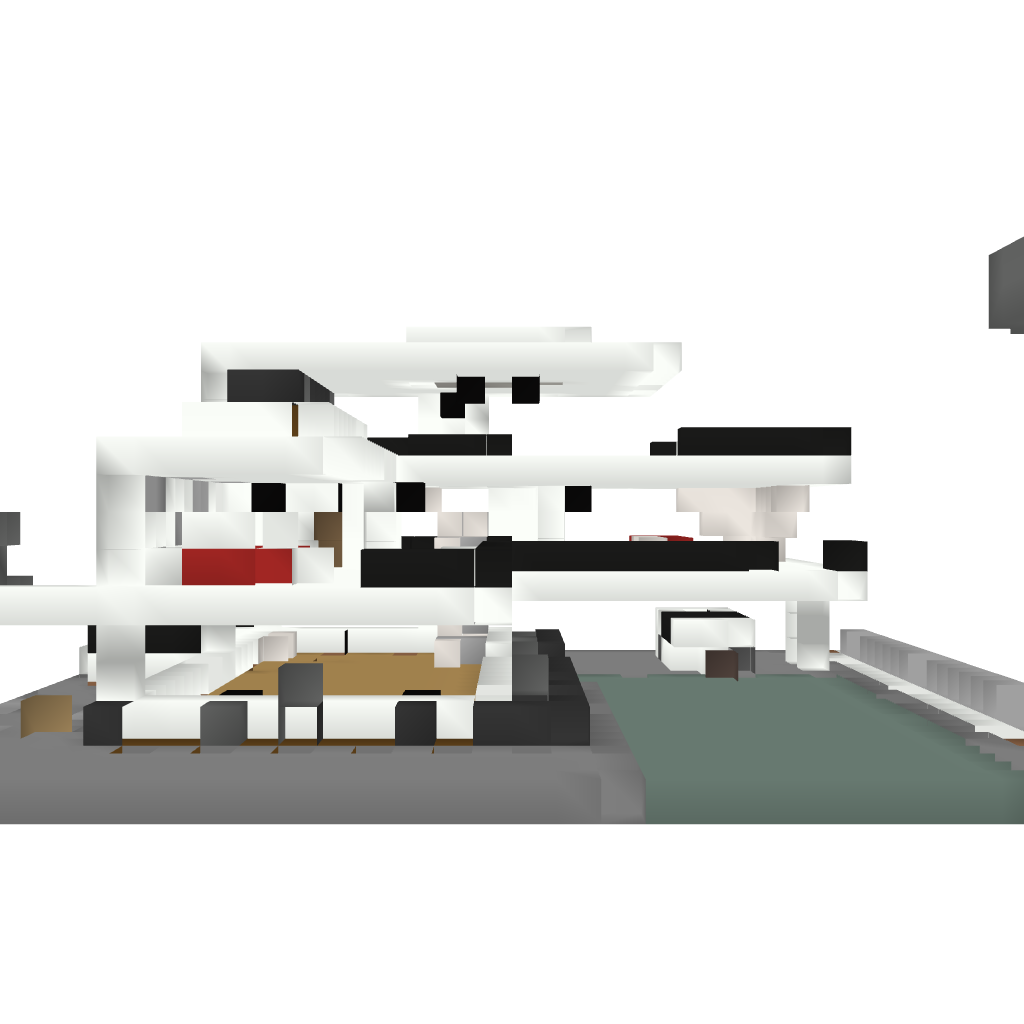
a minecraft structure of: Modern house